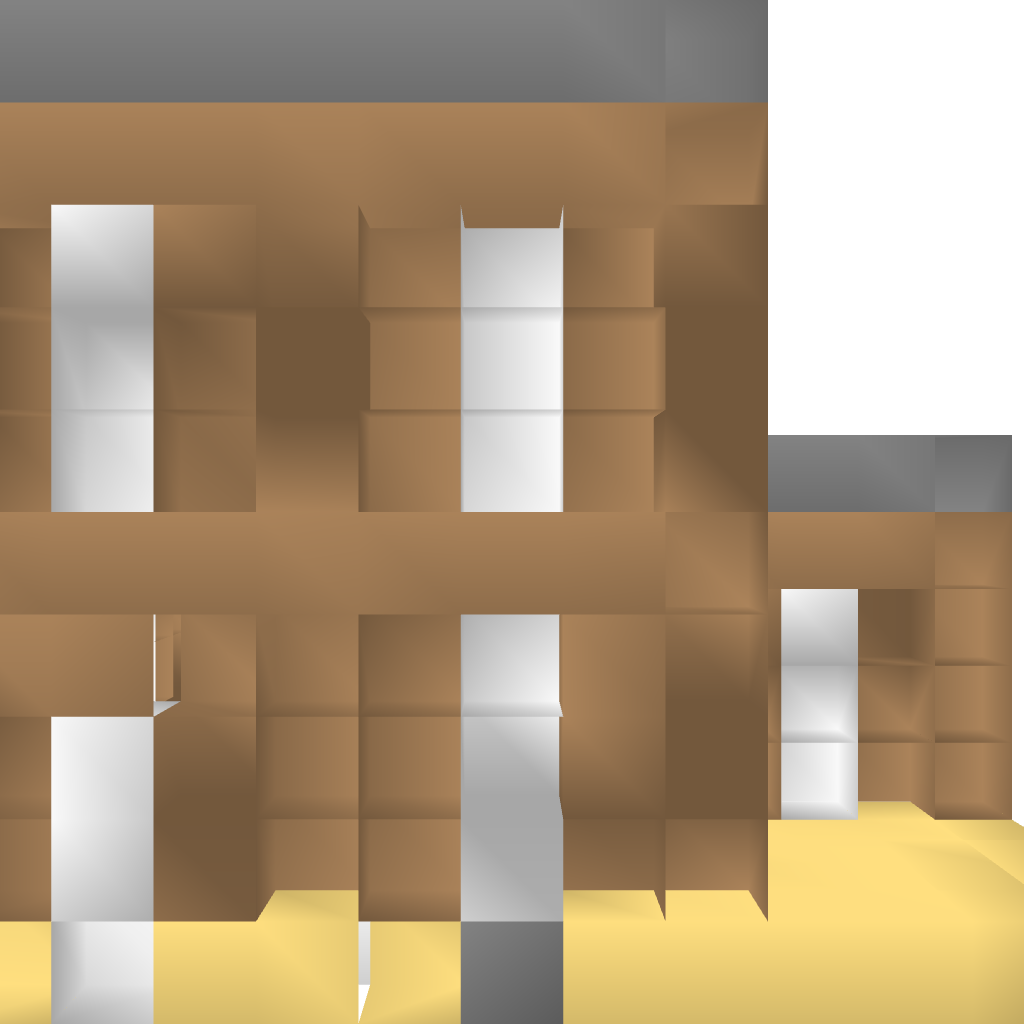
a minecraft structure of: Beach House bad low quality